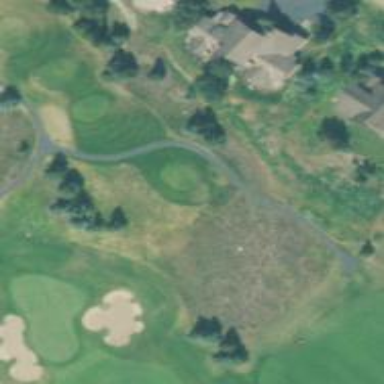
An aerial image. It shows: Path designated for golf carts.